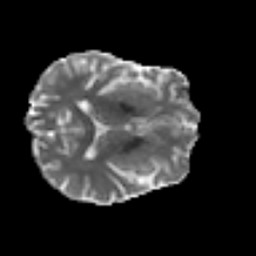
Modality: MD
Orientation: axial
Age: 26
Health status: ill
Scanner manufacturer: philips
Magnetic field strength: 3 T
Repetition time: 9 s
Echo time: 0.127 s